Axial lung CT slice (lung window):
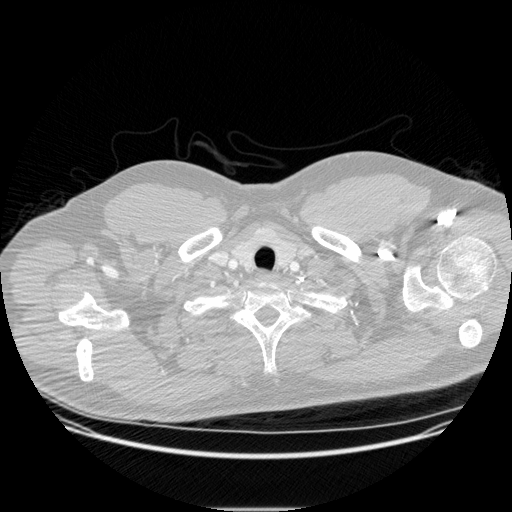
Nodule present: no